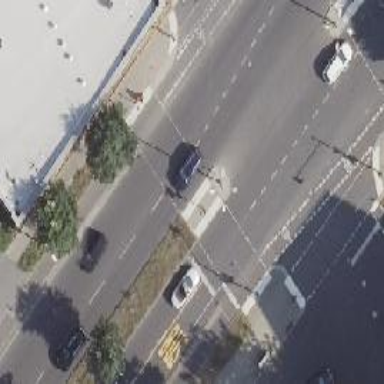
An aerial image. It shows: Road crossing with traffic signals.